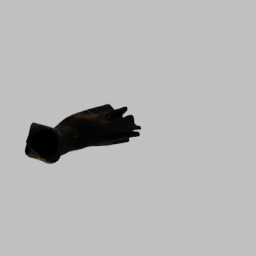
Label: people